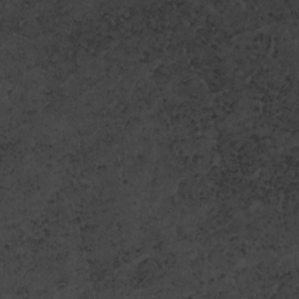
Label: non_frost